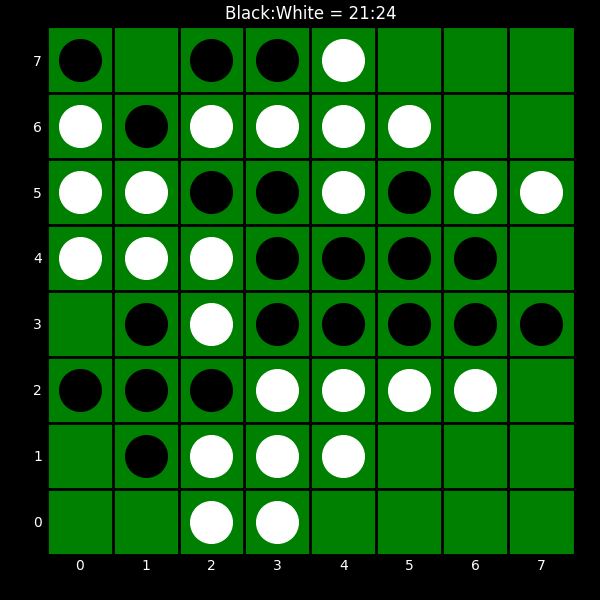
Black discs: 21
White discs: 24